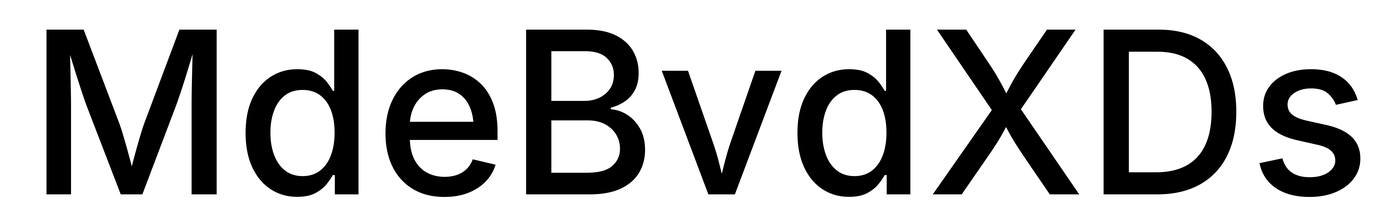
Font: Inter_Medium